Question: I have a temperature logger that stores a float value in mysql database, with the time and date of reading. Now I would like to use highcharts and display the values instead of in a table in a chart.
I have found an example on <URL>, but when I set my values I get this:

When I was getting through the code I have noticed difference in date and time format (format that I am using yyyy-mm-dd hh:mm:ss). I have changed the line
'''
date= Date.pars(line[0]+ ' ISO');
'''
but no luck.
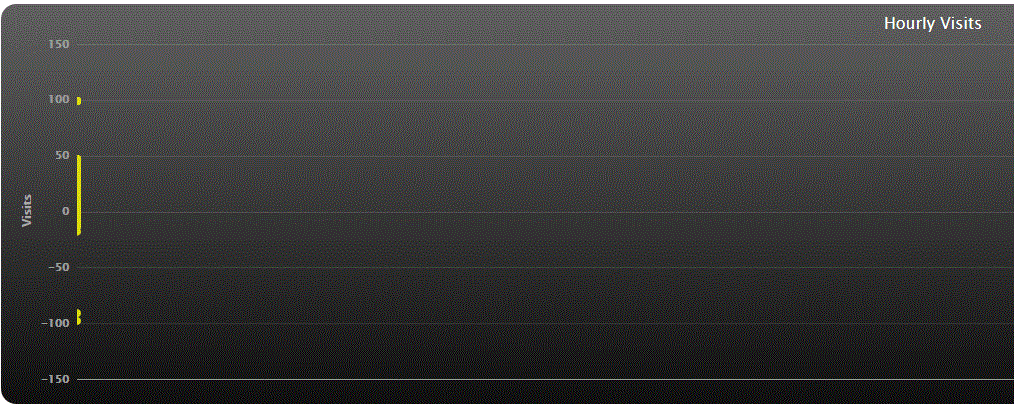
Answer: Convert the datetime format in your data.php.
'''
$t = date_create(line[0]);
echo date_format($t, 'l, F j, Y H:i:s');
'''
This should return something like this:
'''
Tuesday, May 3, 2016 10:00:00
'''